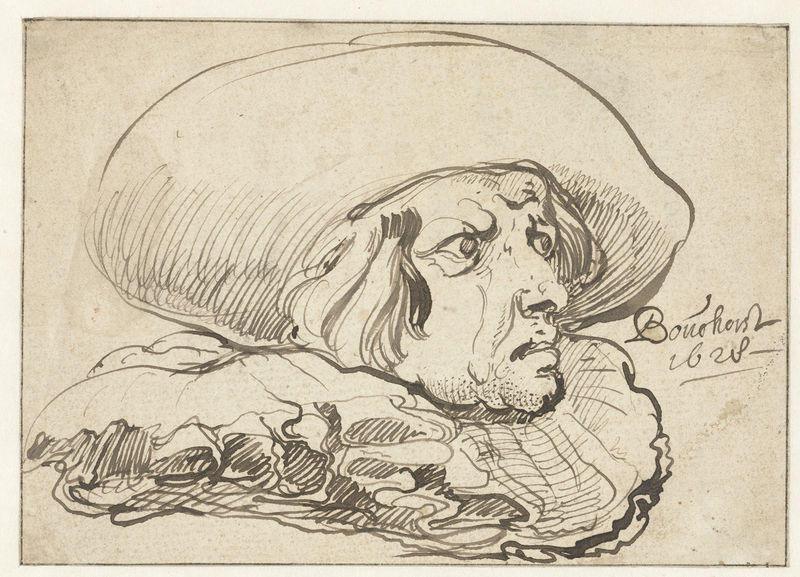
Titel: Manskop, driekwart naar rechts
Künstler: Jan Philipsz. van Bouckhorst
Standort: Amsterdam
Institution: Rijksmuseum
Schlagwörter: feder, kopf, mann, haar, hut, mund, nase, profil, skizze, stirn, zeichnung, blick, bart, augen, gesicht, kragen, portrait, signatur, haare, kinn, rechts, karikatur, brauen, rüschen, krempe, tusche, stoppeln, besorgt, halbprofil, portät, federzeichnung, tuschzeichnung, selbstbildniss, zornig, erbost, 1620, bonohorst